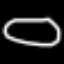
Label: angel